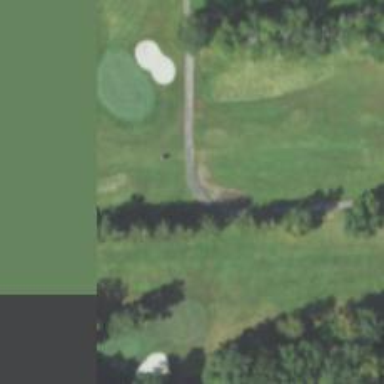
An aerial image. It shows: Path for both roads and golfers.